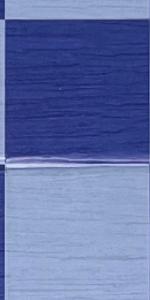
Label: Empty